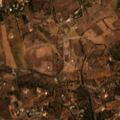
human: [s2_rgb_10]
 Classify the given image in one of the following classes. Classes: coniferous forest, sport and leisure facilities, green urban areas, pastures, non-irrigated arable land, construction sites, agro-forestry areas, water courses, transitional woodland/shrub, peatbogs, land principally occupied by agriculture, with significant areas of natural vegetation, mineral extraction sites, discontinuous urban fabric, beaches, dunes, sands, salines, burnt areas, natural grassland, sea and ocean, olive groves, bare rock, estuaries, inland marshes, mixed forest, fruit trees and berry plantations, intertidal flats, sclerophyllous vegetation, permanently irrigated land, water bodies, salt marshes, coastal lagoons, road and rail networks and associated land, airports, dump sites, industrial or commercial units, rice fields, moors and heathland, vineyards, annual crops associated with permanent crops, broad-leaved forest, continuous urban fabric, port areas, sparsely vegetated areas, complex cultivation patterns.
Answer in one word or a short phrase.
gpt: annual crops associated with permanent crops, complex cultivation patterns, land principally occupied by agriculture, with significant areas of natural vegetation, sclerophyllous vegetation